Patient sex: M
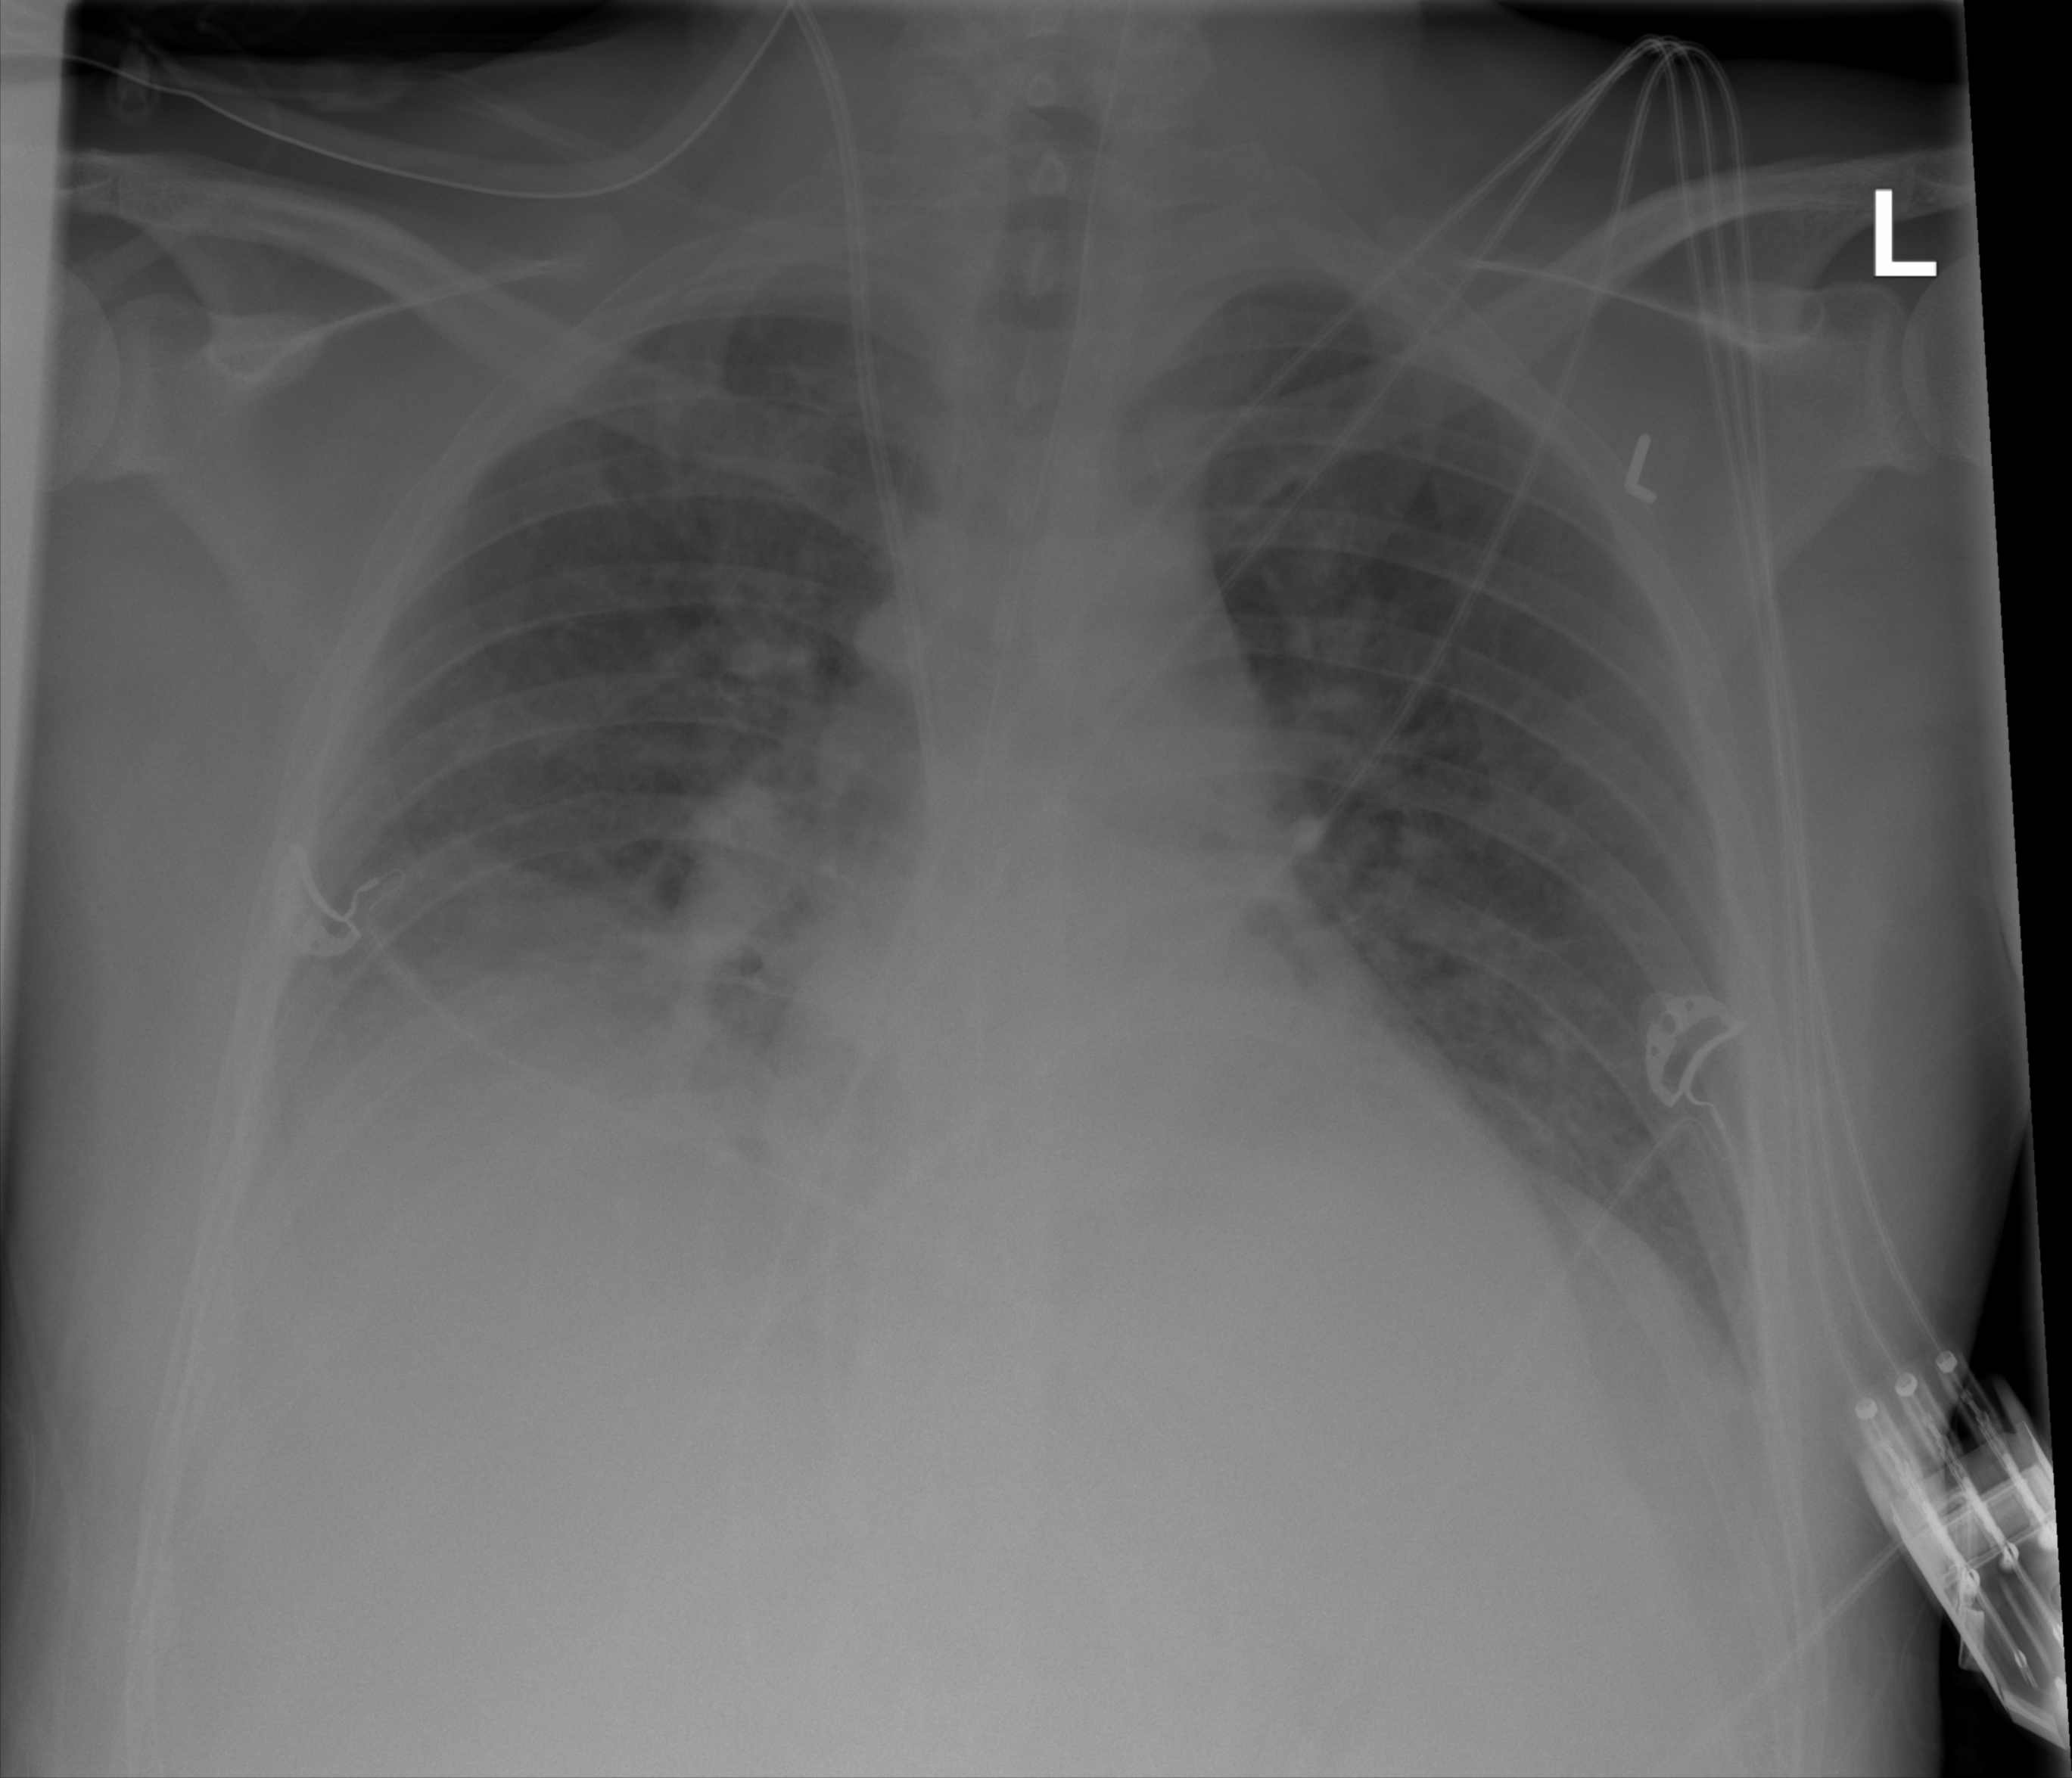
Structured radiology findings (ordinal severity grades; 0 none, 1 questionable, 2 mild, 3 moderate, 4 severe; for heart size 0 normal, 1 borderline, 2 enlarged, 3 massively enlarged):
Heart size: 0
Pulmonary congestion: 0
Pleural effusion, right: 2
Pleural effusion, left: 0
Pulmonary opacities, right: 1
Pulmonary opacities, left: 0
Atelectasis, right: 2
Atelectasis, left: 0